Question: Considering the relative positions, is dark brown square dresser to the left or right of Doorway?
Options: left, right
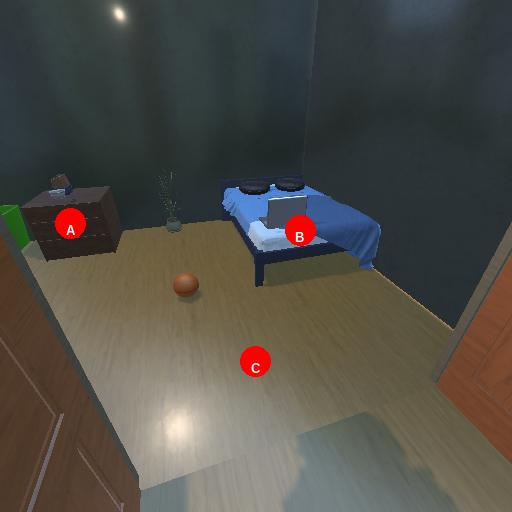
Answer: left